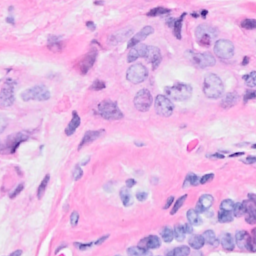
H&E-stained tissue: Breast